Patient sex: M
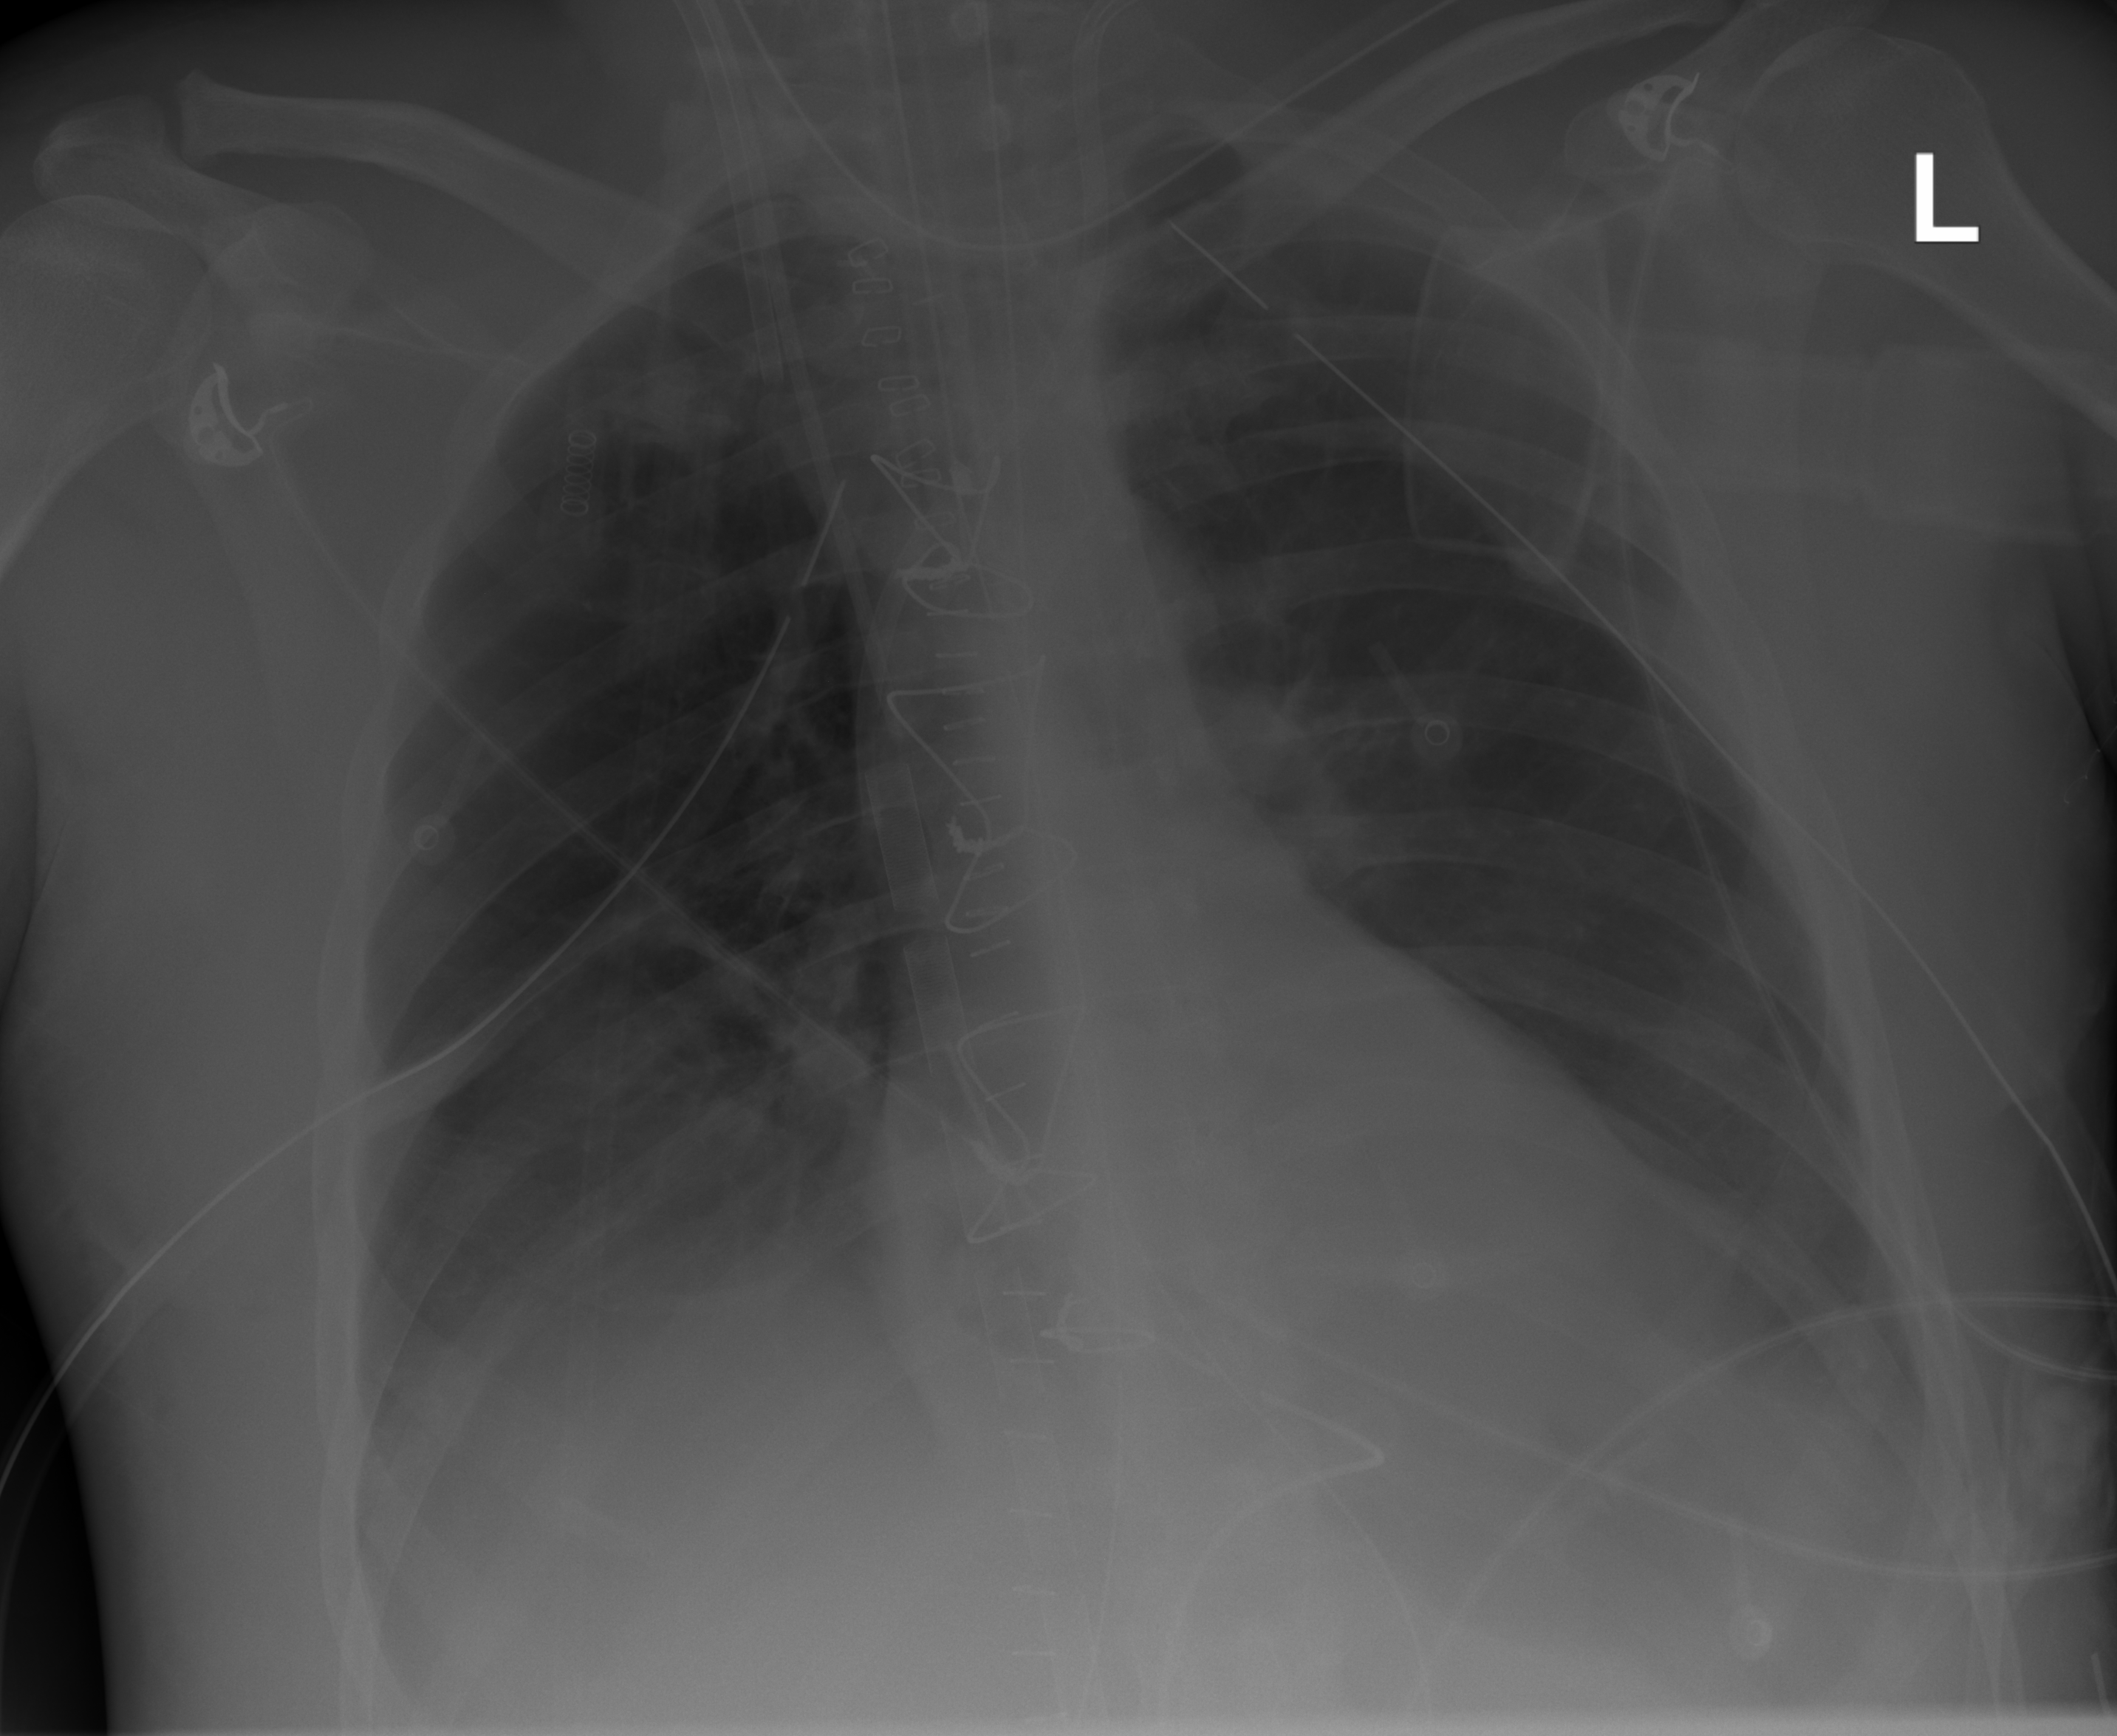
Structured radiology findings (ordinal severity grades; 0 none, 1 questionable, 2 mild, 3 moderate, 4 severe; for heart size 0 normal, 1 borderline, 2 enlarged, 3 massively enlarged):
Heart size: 0
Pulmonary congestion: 0
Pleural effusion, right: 1
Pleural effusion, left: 0
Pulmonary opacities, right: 0
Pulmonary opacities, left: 0
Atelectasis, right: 2
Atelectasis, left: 2